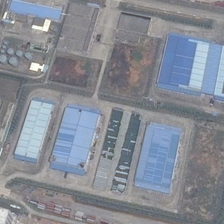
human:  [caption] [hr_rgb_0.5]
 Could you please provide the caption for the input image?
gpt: several buildings and barelands are in an industrial area with several gray storage tanks .

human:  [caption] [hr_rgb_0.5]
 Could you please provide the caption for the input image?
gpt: several buildings and barelands are in an industrial area with several gray storage tanks .

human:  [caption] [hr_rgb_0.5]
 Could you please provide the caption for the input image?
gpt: several buildings and barelands are in an industrial area with several gray storage tanks .

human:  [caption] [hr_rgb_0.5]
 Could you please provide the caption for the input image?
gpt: several buildings and barelands are in an industrial area with several gray storage tanks .

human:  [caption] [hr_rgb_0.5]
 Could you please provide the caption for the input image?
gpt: several buildings and barelands are in an industrial area with several gray storage tanks .